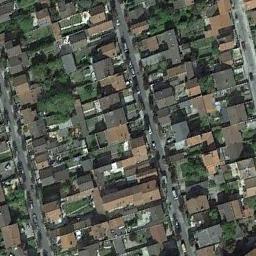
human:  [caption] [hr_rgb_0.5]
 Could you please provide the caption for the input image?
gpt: The dense residential is next to the road with some cars .

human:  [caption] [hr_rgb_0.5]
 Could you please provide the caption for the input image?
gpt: The houses are all rectangular .

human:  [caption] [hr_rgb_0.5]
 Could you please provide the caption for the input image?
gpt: There are many roads in densely populated areas, Densely arranged residences and trees of different sizes and shapes, And many vehicles .

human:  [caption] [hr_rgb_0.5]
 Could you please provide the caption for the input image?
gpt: A dense residential area has lots of trees and houses arranged neatly while some roads go through the residential area .

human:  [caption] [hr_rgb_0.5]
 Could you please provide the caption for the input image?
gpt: There are brown and black buildings on dense residential area .